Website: apple
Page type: receipt
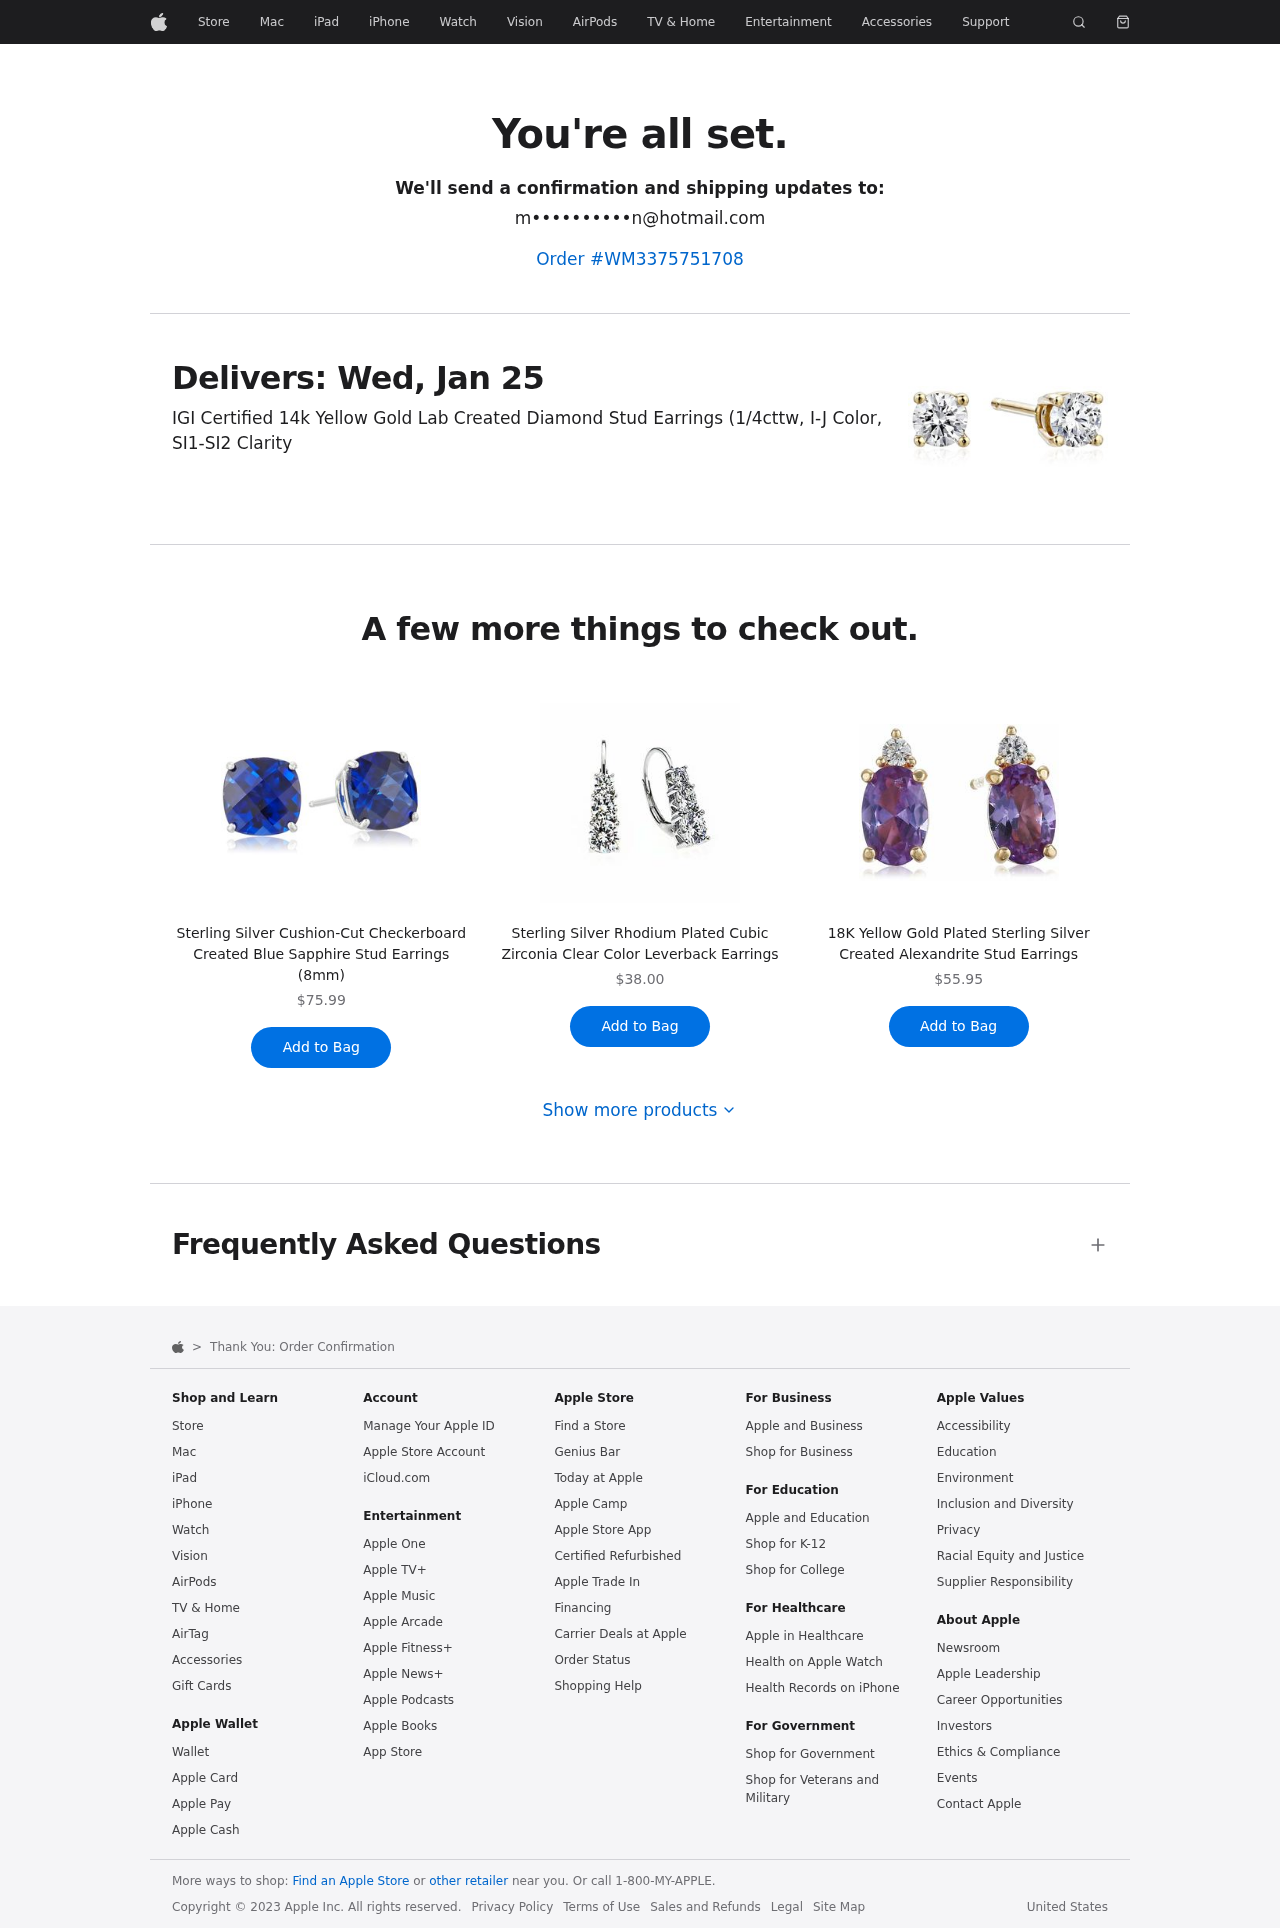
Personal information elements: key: PII_EMAIL
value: m••••••••••n@hotmail.com
Product elements: key: PRODUCT1_NAME
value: IGI Certified 14k Yellow Gold Lab Created Diamond Stud Earrings (1/4cttw, I-J Color, SI1-SI2 Clarity
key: PRODUCT2_NAME
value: Sterling Silver Cushion-Cut Checkerboard Created Blue Sapphire Stud Earrings (8mm)
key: PRODUCT2_PRICE
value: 75.99
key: PRODUCT3_NAME
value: Sterling Silver Rhodium Plated Cubic Zirconia Clear Color Leverback Earrings
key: PRODUCT3_PRICE
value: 38
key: PRODUCT4_NAME
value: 18K Yellow Gold Plated Sterling Silver Created Alexandrite Stud Earrings
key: PRODUCT4_PRICE
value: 55.95
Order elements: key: ORDER_ID
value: Order #WM3375751708
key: ORDER_DELIVERY_DATE
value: Delivers: Wed, Jan 25